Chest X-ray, AP view. Patient: 46 years old, sex M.
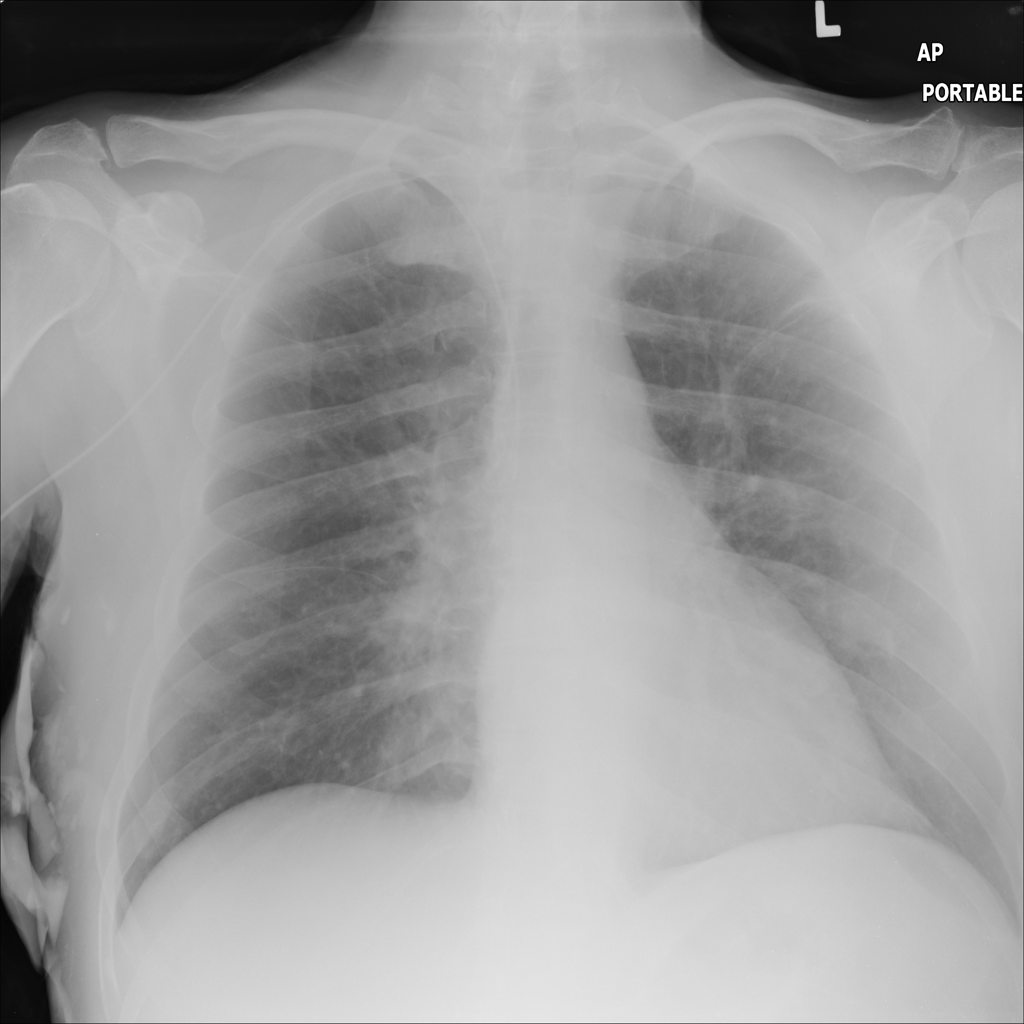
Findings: No Finding